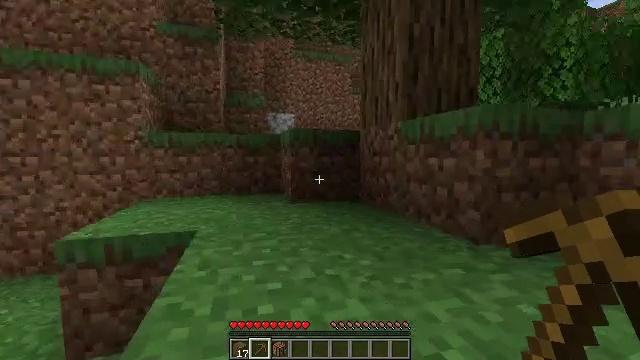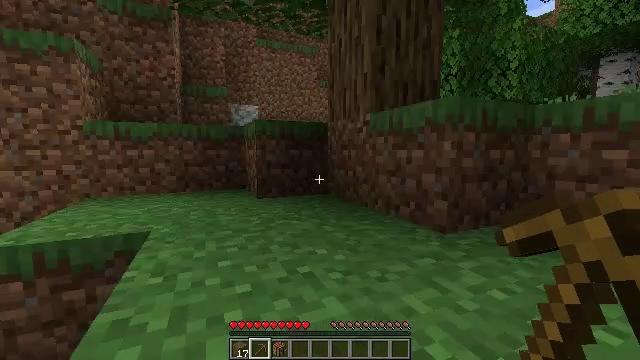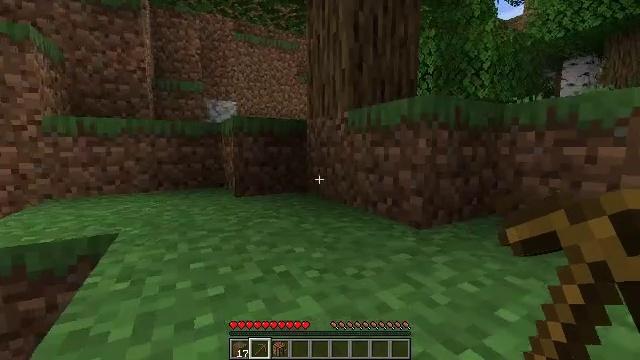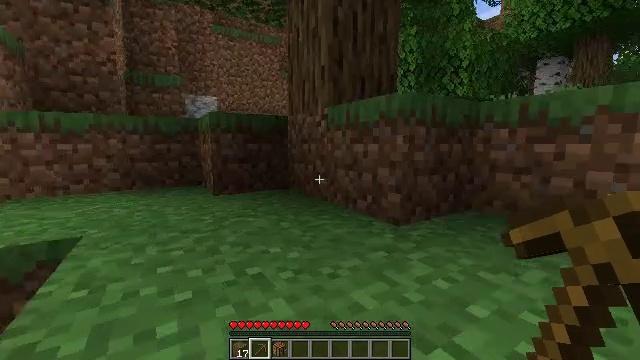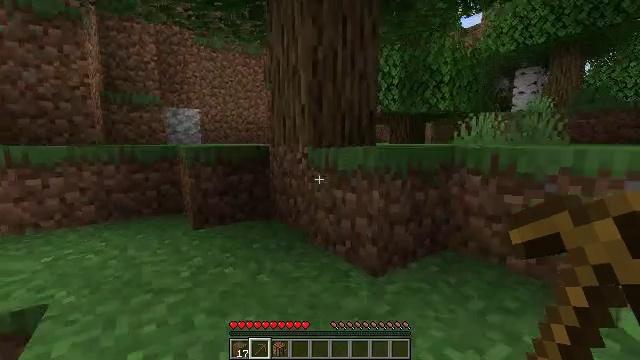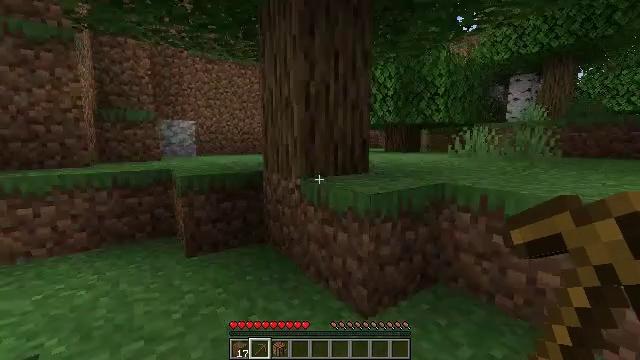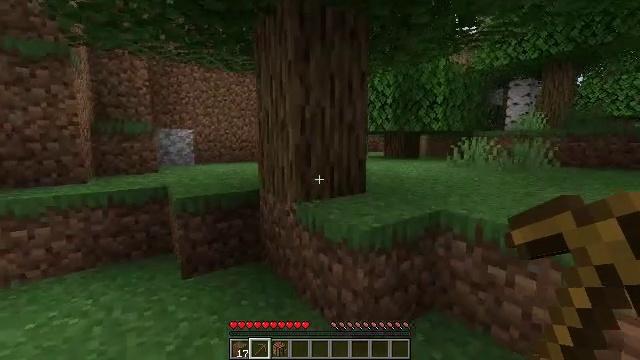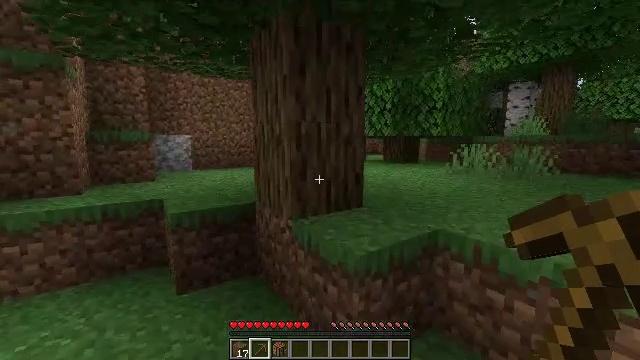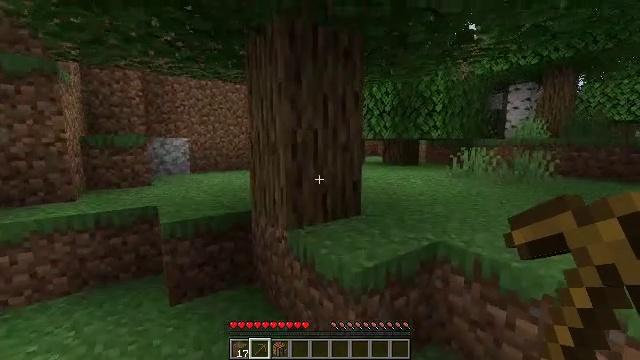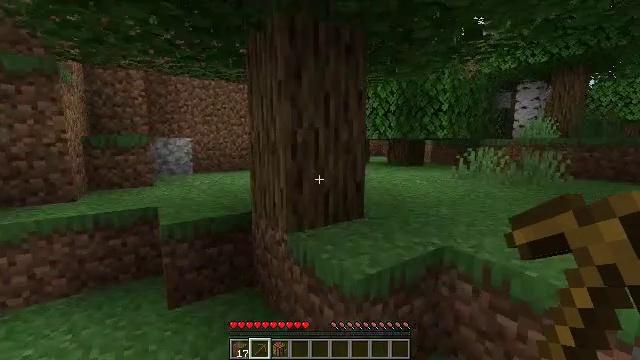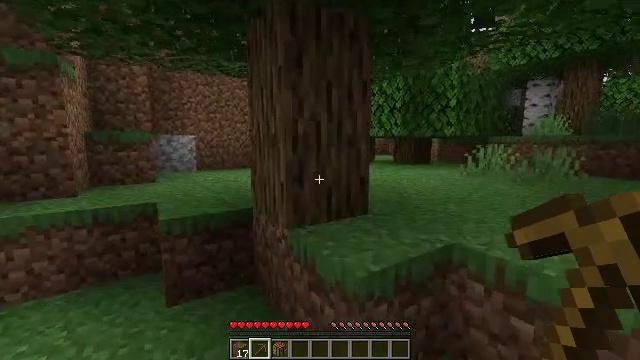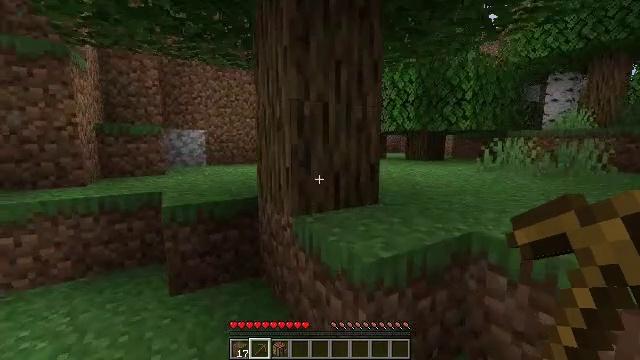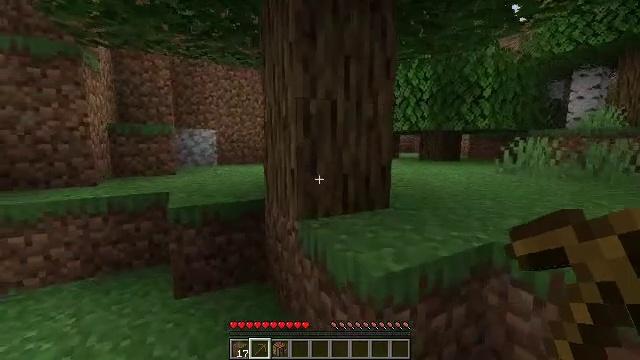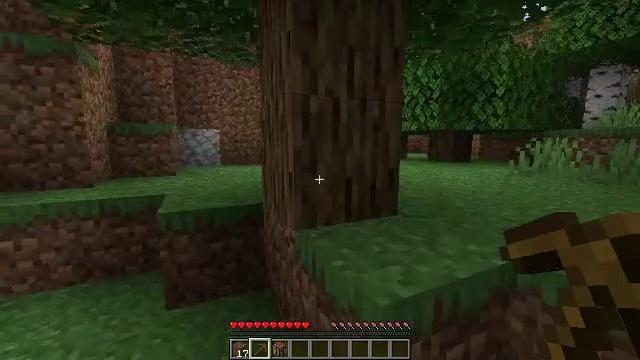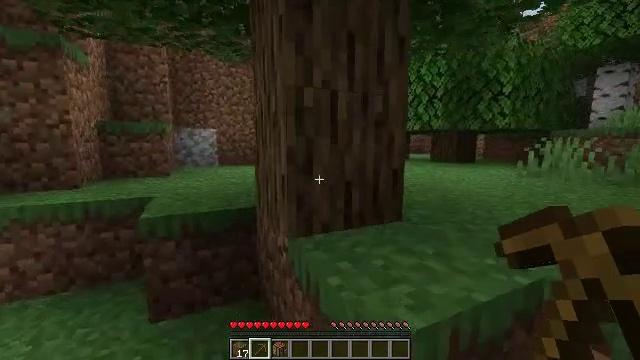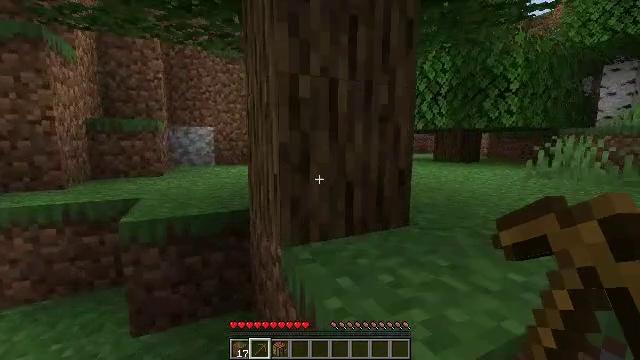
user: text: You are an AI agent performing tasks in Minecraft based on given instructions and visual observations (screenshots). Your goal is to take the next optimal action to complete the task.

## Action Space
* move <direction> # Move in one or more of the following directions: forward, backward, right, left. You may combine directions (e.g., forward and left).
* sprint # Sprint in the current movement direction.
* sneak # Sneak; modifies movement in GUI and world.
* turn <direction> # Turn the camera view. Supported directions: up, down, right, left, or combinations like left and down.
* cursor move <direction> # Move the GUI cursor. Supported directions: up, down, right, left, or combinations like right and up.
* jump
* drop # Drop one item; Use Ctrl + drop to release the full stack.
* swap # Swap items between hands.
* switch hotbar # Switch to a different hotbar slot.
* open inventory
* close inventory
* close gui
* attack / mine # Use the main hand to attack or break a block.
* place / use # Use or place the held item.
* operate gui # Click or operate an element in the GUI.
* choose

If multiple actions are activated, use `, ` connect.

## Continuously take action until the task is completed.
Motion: motion action
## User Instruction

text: Break the stone block.
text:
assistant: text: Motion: move forward, turn right and down
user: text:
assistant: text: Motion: move forward, turn right
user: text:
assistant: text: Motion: move forward, turn right, jump
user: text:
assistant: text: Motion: move forward, turn right, jump
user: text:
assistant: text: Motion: move forward, jump
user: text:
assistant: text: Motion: move forward, jump
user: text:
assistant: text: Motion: move forward
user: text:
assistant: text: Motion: move forward
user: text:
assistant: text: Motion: move forward, turn left
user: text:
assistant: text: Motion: move forward, turn left
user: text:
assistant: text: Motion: move forward, turn left
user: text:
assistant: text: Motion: move forward, turn left
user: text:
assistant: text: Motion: move forward, turn left
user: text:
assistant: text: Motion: move forward
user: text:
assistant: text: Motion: move forward
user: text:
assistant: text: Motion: move forward
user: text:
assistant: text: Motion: move forward, turn right
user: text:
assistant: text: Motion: move forward, turn right
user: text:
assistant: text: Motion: move forward, turn right, jump
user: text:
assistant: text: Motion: move forward, turn right, jump
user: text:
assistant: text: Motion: move forward, jump
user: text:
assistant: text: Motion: move forward
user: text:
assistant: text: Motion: move forward
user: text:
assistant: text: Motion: move forward
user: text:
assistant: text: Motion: move forward
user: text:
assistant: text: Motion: move forward
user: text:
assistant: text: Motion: move forward
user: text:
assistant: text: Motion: move forward
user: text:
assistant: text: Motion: move forward
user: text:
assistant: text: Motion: move forward, turn left